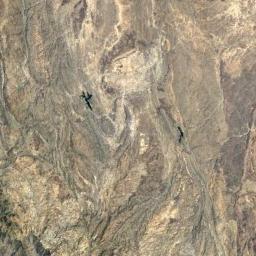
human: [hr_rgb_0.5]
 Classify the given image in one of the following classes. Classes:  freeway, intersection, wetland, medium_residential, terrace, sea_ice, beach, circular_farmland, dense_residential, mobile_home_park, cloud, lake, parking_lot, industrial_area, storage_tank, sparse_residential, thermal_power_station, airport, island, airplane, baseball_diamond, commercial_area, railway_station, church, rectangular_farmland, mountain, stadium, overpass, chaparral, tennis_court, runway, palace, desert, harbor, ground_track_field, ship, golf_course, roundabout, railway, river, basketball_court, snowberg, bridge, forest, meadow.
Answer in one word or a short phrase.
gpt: mountain